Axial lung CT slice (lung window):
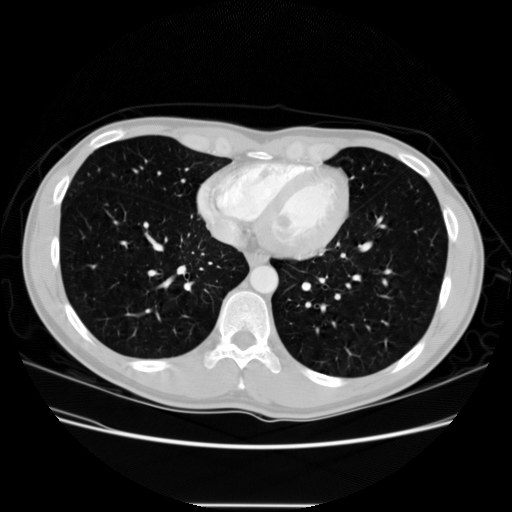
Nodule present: no